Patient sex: M
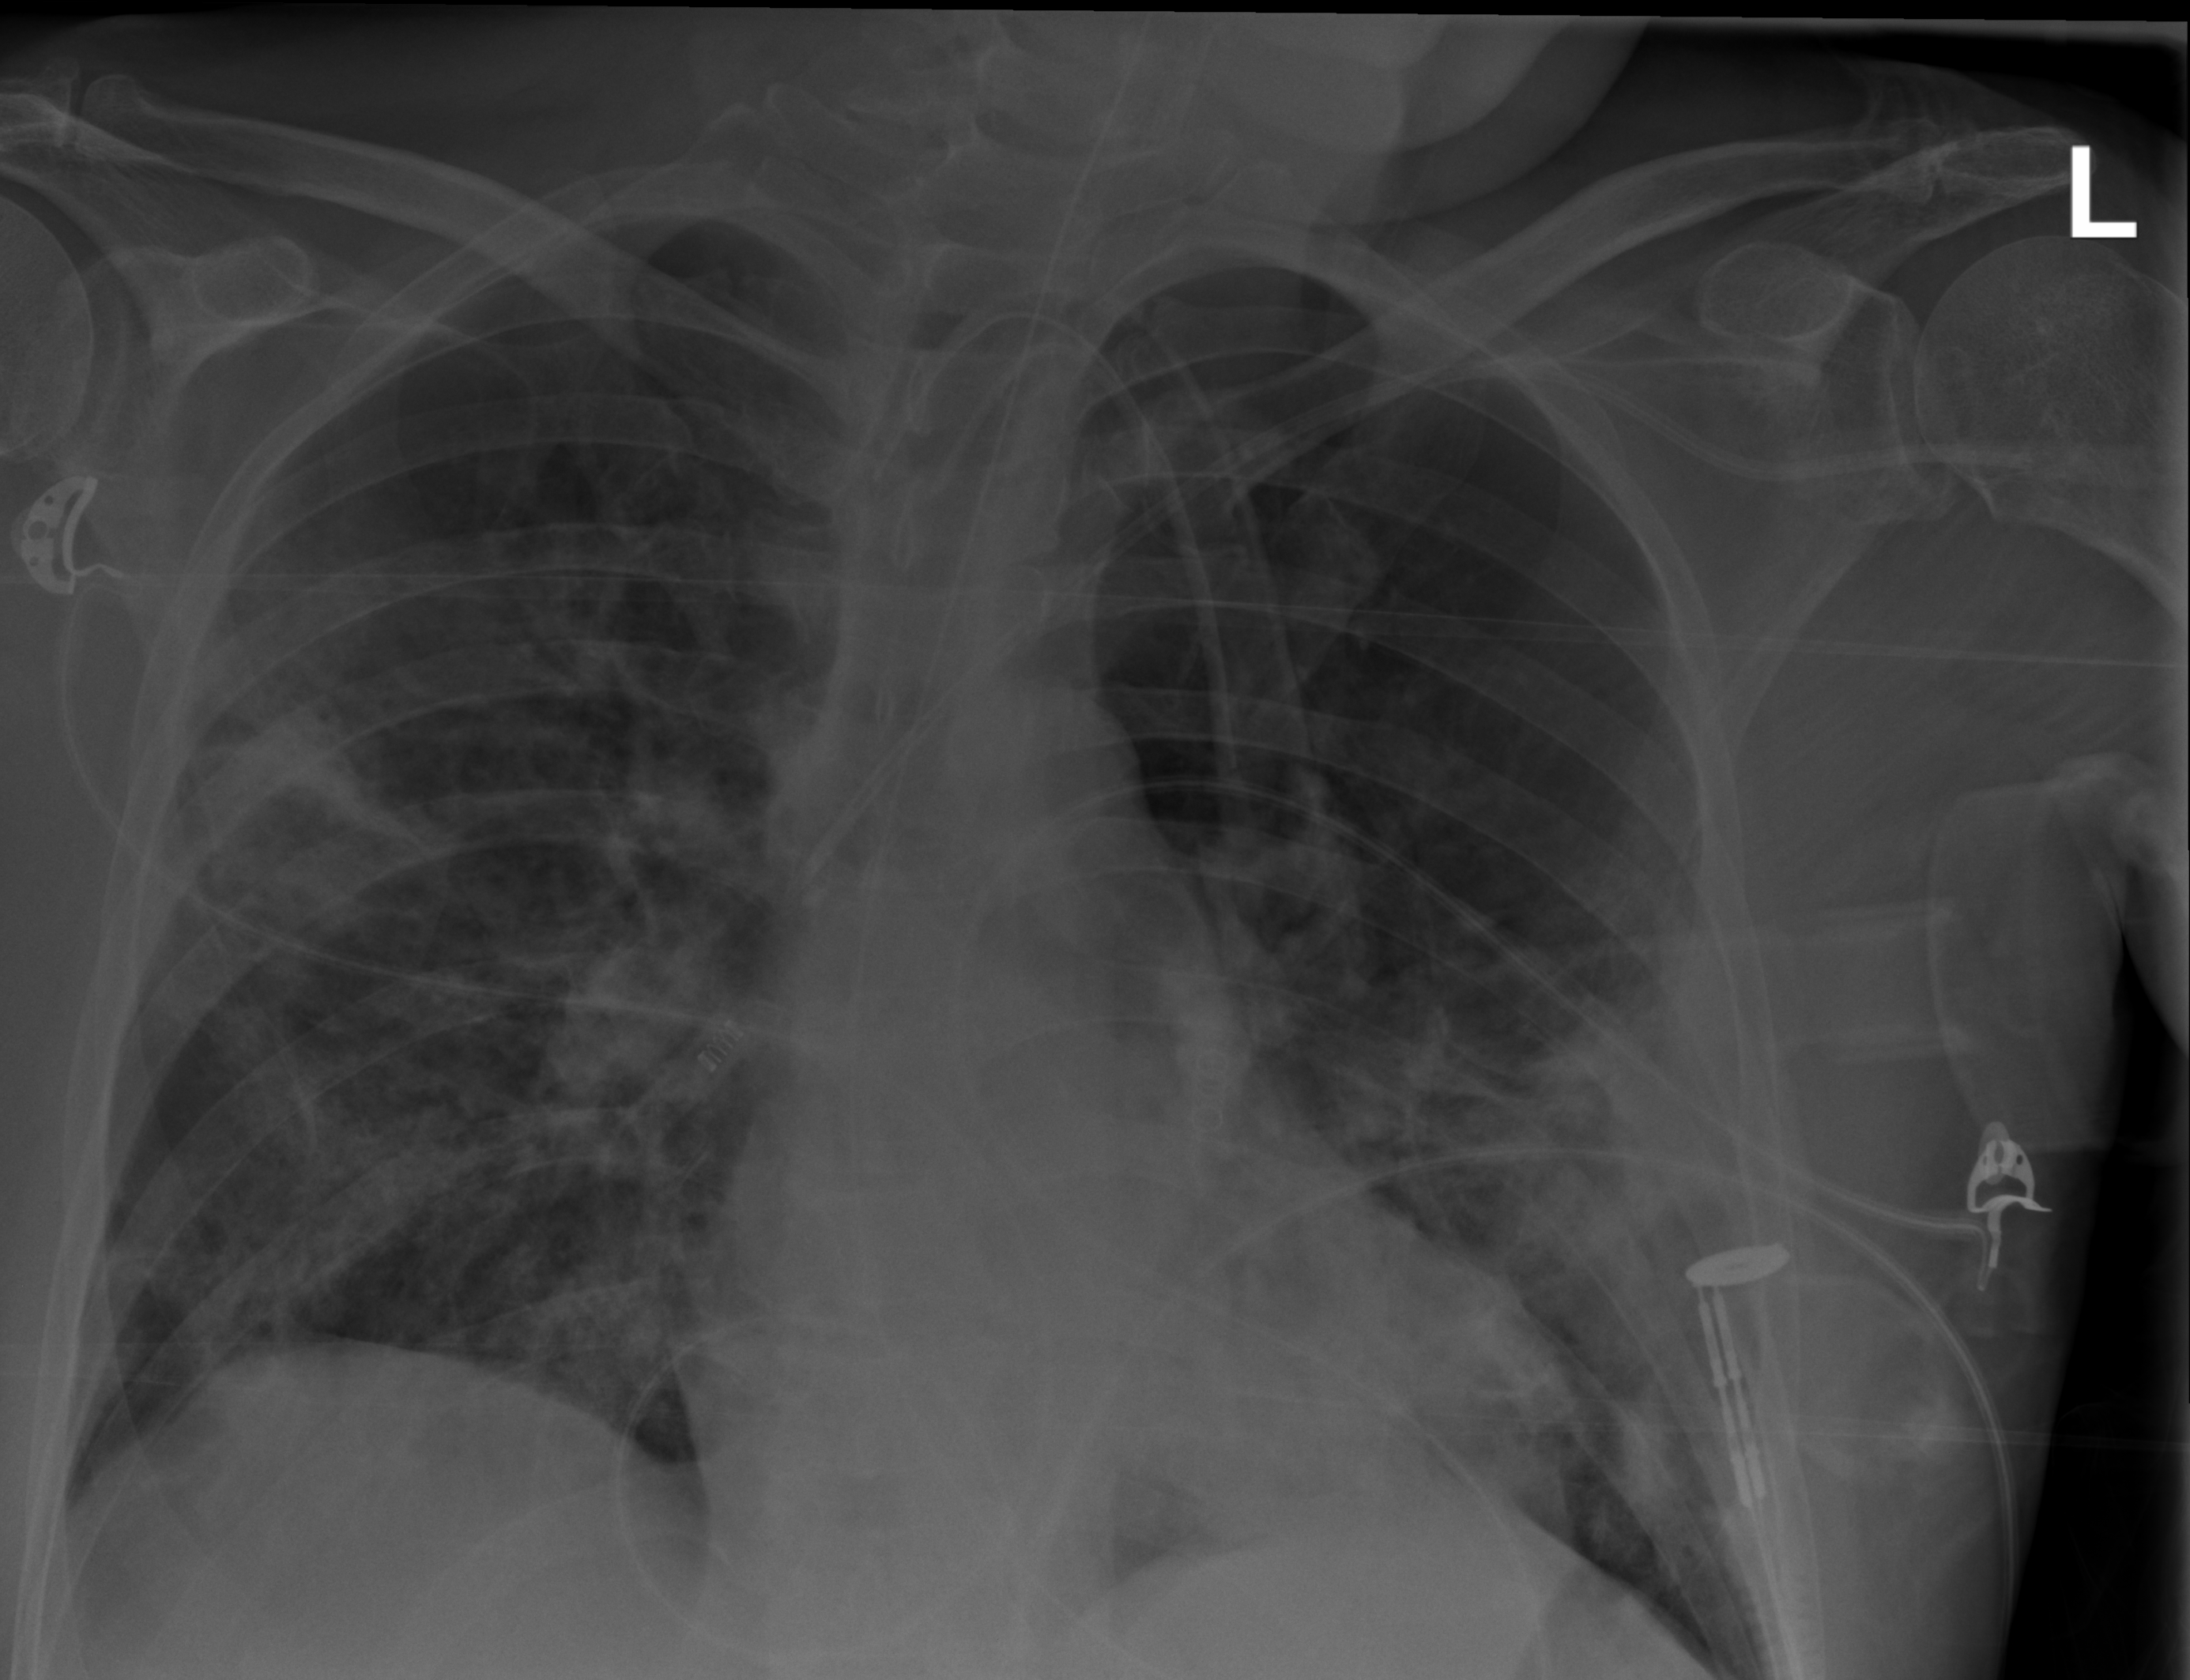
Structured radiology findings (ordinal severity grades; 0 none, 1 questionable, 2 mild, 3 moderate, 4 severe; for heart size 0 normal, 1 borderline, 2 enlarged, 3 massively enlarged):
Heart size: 0
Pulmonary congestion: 0
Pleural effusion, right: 0
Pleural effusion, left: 0
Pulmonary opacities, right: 3
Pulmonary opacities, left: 3
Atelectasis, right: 3
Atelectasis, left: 3